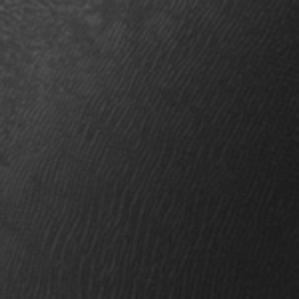
Label: frost